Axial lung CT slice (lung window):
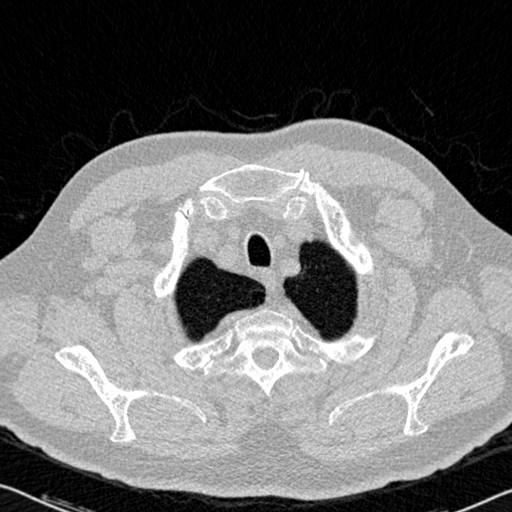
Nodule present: no